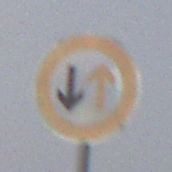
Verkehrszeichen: VorrangDesGegenverkehrs
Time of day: MorningAfternoon
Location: Outdoor (Nature)
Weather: PartlyCloudy
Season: NotSpecified
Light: Natural